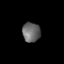
Tissue: prostate
Cell type: T cells
Senescence score: 0.2807
Nuclear area (px): 345
Mean DAPI intensity: 104.209